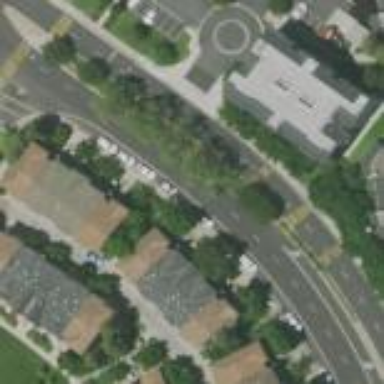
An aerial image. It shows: Ground-level median designed for traffic calming.